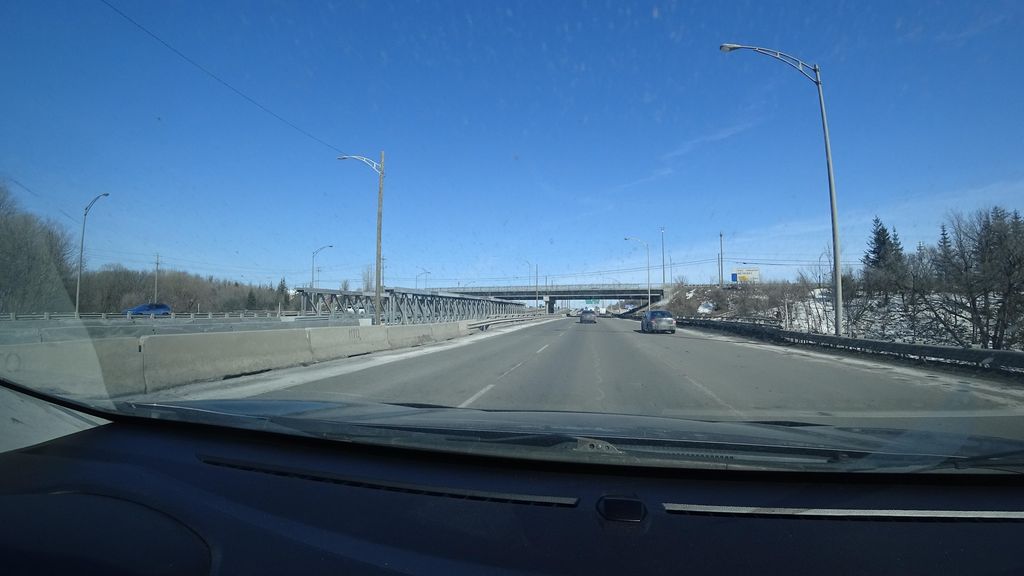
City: quebec_city